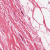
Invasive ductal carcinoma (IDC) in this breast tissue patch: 0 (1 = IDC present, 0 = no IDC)